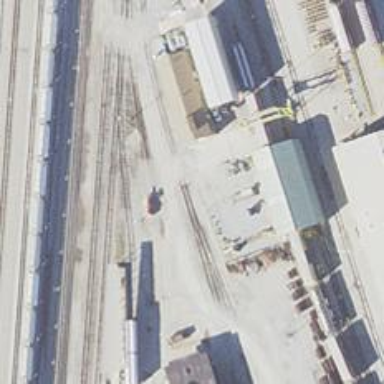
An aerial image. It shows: Rail spur service.